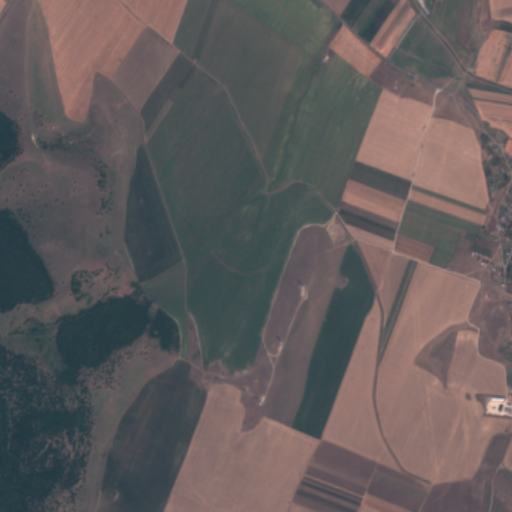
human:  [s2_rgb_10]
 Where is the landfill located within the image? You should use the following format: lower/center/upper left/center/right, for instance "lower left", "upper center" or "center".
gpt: The landfill is located in the upper right of the image.
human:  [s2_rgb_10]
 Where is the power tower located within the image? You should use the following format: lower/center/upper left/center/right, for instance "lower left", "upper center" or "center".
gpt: There is no power tower in the image.